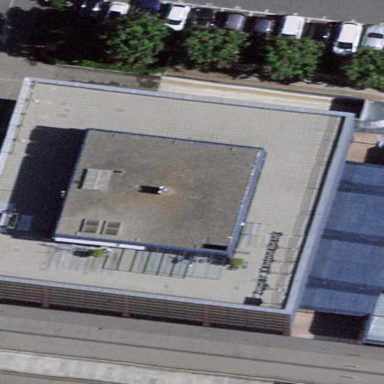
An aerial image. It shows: Bank building.